Interaction volume radius: 10 \u00c5
Interaction volume height: 25 \u00c5
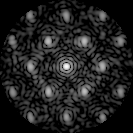
Disorder parameter: 0.4327